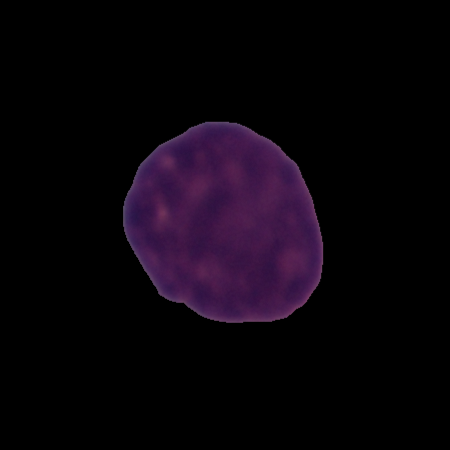
Label: healthy